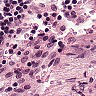
Metastatic tissue present: no